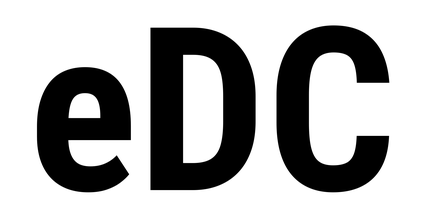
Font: Roboto_Condensed_Bold